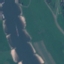
Label: River